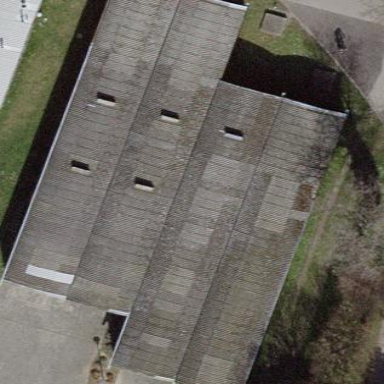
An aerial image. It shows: Sports centre building.